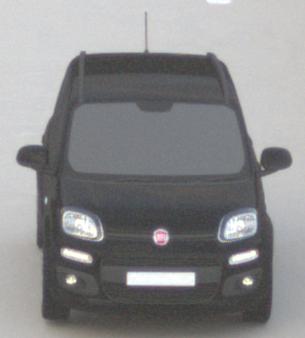
Make: Fiat
Model: Panda 1.2 8V
Detailed model: Panda (312)
Model produced from: 2013/02
Model produced until: 2013/12
Doors: 5
Color: black
Road condition: dry road
Daytime: sunrise or sunset
Contrast: low contrast